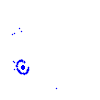
Particle: kaon